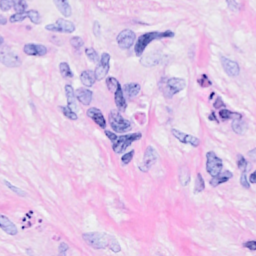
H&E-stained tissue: Breast